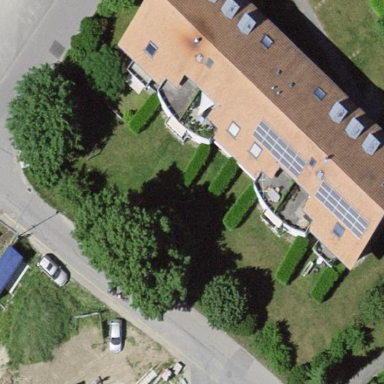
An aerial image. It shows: Residential building with gabled roof.